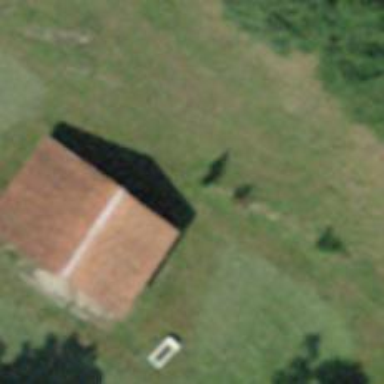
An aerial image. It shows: Rural barn.